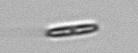
Label: pennate